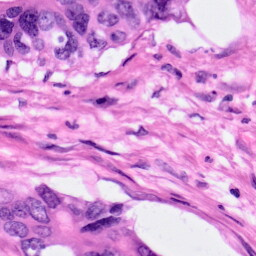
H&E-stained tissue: Pancreatic